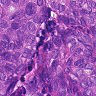
Metastatic tissue present: yes